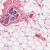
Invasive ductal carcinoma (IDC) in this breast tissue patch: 0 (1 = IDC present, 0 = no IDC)